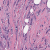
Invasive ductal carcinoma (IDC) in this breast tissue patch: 1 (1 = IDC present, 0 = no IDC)